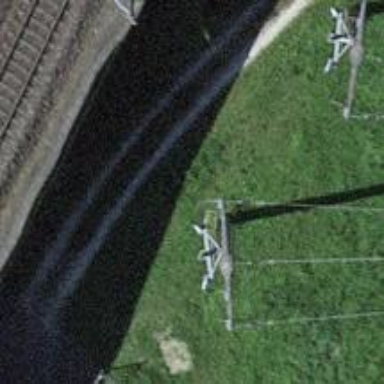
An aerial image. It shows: Three cables of power line.